На гладком горизонтальном столе лежит гантель, состоящая из двух маленьких по размеру шайб, имеющих массы $m_{1}$ и $m_{2}$, соединенных легким жёстким (деформации стержня малы по сравнению с его размерами) стержнем длины $L$. В момент времени $t=0$ на шайбу с массой $m_{1}$ начинает действовать постоянная по величине горизонтальная сила $F$. Направление действия силы всегда составляет один и тот же острый угол $\alpha$ со стержнем (см. рисунок).  Считайте известным, что при таком движении угловое ускорение стержня является постоянным. В некоторый момент времени $\tau$ после начала действия силы стержень на мгновение оказался не напряженным (то есть ни сжатым, ни растянутым).
Найдите угловую скорость $\omega$ вращения стержня в момент времени $\tau$.
Найдите угловое ускорение стержня $d \omega / d t$.
Чему равен промежуток времени $\tau$?
Найдите угол поворота стержня к моменту времени $\tau$.
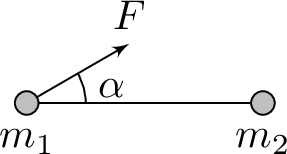
Найдите угловую скорость $\omega$ вращения стержня в момент времени $\tau$.
Решение: Рассмотрим момент времени $\tau$. Так как стержень не напряжен, то ускорение шайбы с массой $m_{2}$ равно нулю. Если выбрать инерциальную систему отсчета, в которой эта шайба в данный момент времени имеет нулевую скорость, то шайба с массой $m_{1}$ в этот момент движется по траектории, радиус кривизны которой равен $L$. Проекция второго закона Ньютона на стержень для шайбы $m_{1}$: $$ m_{1} \omega^{2} L=F \cos \alpha, $$ откуда угловая скорость вращения стержня в этот момент времени: $$ \omega=\sqrt{\frac{F \cos \alpha}{L m_{1}}}. $$
Ответ: $$ \omega=\sqrt{\frac{F \cos \alpha}{L m_{1}}}. $$

Найдите угловое ускорение стержня $d \omega / d t$.
Решение: Найдем угловое ускорение. За небольшой промежуток времени после начала действия силы шайба, к которой приложена сила, сместится в направлении, перпендикулярном к первоначальному направлению расположения стержня, на малое расстояние $$ \Delta L_{попер}=\frac{F \sin \alpha}{m_{1}} \frac{t^{2}}{2}. $$ Следовательно, стержень повернется на малый угол, равный $$ \Delta \varphi=\frac{\Delta L_{попер}}{L}=\frac{F \sin \alpha}{m_{1} L} \frac{t^{2}}{2}. $$ Так как в условии сказано, что угловое ускорение стержня является постоянным, то $$ \Delta \varphi=\beta \frac{t^{2}}{2}, $$ отсюда получаем угловое ускорение $$ \beta=\frac{F \sin \alpha}{L m_{1}}. $$
Ответ: $$ \frac{d \omega}{d t}=\frac{F \sin \alpha}{L m_{1}}. $$

Чему равен промежуток времени $\tau$?
Решение: Так как угловое ускорение постоянно, то $\omega=\beta \tau$, откуда $$ \tau=\sqrt{\frac{L m_{1} \cos \alpha}{F \sin ^{2} \alpha}}. $$
Ответ: $$ \tau=\sqrt{\frac{L m_{1} \cos \alpha}{F \sin ^{2} \alpha}}. $$

Найдите угол поворота стержня к моменту времени $\tau$.
Решение: Угол поворота к моменту времени $\tau$ равен $$ \varphi=\frac{\beta \tau^{2}}{2}=\frac{\operatorname{ctg} \alpha}{2}. $$
Ответ: $$ \varphi=\frac{\operatorname{ctg} \alpha}{2}. $$
Темы:
T, Механика, Динамика, Всероссийские, Вращение твердого тела